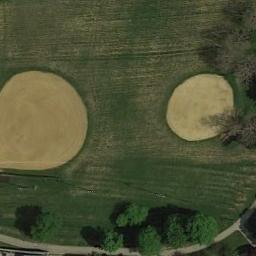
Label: baseball_diamond